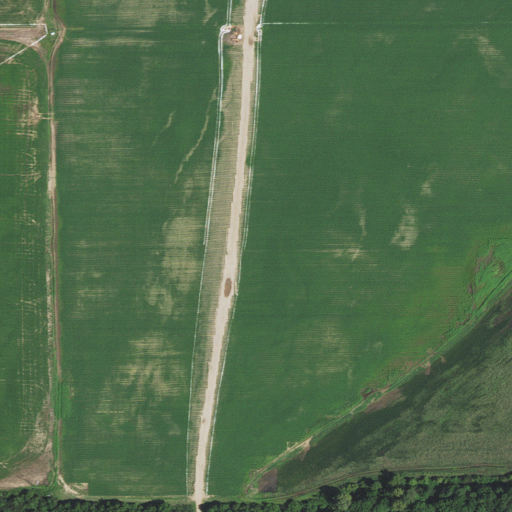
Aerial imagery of island in Arkansas named Rush Island containing cultivated crops and woody wetlands